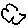
Label: cloud